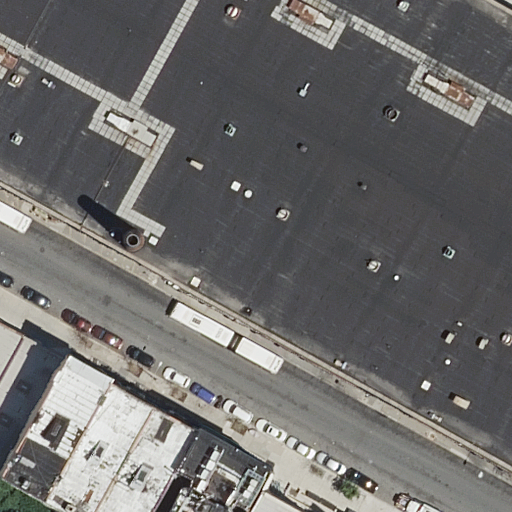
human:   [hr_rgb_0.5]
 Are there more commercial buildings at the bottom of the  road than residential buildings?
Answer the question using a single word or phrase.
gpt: no

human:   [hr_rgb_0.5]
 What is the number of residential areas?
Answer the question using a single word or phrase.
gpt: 0

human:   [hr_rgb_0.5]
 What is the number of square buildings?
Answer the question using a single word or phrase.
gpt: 0

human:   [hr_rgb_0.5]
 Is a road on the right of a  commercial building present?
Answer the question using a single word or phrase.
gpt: no

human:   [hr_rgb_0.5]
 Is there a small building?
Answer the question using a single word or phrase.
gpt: yes

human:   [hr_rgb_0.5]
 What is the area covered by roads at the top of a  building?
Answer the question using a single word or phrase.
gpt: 0m2

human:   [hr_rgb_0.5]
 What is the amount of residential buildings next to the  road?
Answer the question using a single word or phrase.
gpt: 8

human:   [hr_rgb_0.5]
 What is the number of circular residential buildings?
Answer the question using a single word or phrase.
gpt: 0

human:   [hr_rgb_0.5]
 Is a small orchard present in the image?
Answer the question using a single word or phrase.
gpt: no

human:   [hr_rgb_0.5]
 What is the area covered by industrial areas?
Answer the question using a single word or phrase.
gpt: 0m2

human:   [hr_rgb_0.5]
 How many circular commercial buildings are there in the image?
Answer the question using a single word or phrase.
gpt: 0

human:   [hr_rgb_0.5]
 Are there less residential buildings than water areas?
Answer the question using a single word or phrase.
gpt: no

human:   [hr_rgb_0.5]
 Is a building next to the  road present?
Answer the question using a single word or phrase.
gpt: yes

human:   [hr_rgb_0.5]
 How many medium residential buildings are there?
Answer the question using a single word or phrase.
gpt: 5

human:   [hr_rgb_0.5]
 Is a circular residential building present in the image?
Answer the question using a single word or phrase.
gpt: no

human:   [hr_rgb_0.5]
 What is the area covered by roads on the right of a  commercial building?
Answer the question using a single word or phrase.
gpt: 0m2

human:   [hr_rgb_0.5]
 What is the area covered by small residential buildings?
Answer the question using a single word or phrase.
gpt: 36m2

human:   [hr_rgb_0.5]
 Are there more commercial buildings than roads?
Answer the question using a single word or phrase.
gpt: no

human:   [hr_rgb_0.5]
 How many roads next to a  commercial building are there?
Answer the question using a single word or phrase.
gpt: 0

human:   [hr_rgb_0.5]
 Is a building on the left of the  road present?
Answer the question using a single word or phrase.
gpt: yes

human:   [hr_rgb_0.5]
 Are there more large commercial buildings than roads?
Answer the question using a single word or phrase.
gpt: no

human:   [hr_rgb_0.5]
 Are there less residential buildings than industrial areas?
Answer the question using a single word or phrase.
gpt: no

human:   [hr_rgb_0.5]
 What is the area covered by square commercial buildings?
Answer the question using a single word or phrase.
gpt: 0m2

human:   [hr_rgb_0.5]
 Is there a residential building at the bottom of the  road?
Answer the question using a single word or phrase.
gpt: yes

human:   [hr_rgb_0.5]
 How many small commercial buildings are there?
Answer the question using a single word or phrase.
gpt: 0

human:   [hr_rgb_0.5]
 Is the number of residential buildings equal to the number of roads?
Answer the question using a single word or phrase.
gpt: no

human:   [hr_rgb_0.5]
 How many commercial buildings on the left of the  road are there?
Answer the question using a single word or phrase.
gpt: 0

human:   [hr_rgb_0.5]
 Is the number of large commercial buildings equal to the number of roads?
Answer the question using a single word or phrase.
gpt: no

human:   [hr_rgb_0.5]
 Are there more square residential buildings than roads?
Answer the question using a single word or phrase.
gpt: no

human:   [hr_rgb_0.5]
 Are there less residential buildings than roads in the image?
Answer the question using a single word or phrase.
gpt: no

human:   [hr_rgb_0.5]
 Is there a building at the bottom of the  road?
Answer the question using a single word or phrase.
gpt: yes

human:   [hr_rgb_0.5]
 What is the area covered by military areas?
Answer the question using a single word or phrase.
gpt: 0m2

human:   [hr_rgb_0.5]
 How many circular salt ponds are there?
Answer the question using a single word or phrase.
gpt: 0

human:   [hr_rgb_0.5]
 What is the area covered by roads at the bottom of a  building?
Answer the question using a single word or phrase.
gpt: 0m2

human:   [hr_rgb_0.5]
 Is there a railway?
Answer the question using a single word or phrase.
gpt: no

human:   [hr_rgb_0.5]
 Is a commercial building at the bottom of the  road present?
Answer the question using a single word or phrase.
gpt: no